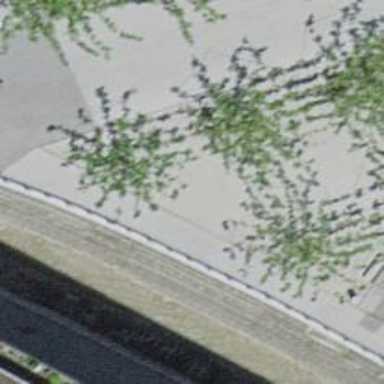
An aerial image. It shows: Footway with surface of fine gravel.